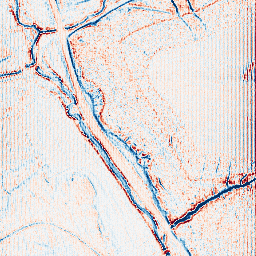
Category: edge_preserving
Decomposition family: anisotropic_diffusion
Decomposition parameters: iterations: 20
kappa: 100
gamma: 0.05
Upsampling method: fft_zeropad
Upsampling parameters: scale: 2
Upsampling scale: 2